Question: So I have searched some ways to download a file to mysql through a php form. This is what I found:
<URL>
but this is for uploading to a different page instead of mysql. Now I changed the code to this at the moment:
'''
<form method="post"
enctype="multipart/form-data">
<label for="file">Filename:</label>
<input type="file" name="file" id="file"><br>
<input type="submit" name="submit" value="Submit">
</form>
<?php
$allowedExts = array("gif", "jpeg", "jpg", "png");
if(isset($_POST['submit'])) {
$temp = explode(".", $_FILES["file"]["name"]);
$extension = end($temp);
if($_FILES["file"]["size"] < 20000)
{
if ($_FILES["file"]["error"] > 0)
{
echo "Return Code: " . $_FILES["file"]["error"] . "<br>";
}
else
{
echo "Upload: " . $_FILES["file"]["name"] . "<br>";
echo "Type: " . $_FILES["file"]["type"] . "<br>";
echo "Size: " . ($_FILES["file"]["size"] / 1024) . " kB<br>";
echo "Temp file: " . $_FILES["file"]["tmp_name"] . "<br>";
if (file_exists("upload/" . $_FILES["file"]["name"]))
{
echo $_FILES["file"]["name"] . " already exists. ";
}
else
{
move_uploaded_file($_FILES["file"]["tmp_name"],
"upload/" . $_FILES["file"]["name"]);
echo "Stored in: " . "upload/" . $_FILES["file"]["name"];
}
}
}
else
{
echo "Invalid file";
}
}
?>
'''
I have no idea how to just upload it to mysql.
I did google it but couldn't find anything which helped me.
My database looks like this:

Can anyone explain to me how to upload my file to my database table?
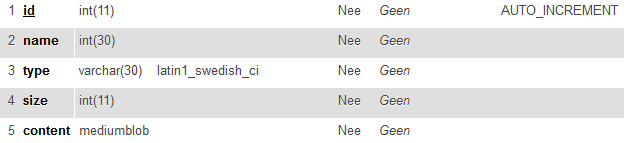
Answer: However if you want store big data in table, you need create separate table only for file data because queries to table with big blob data very slow.
For example crate table 'files' with columns id(int) and data(blob)
And make query to main table with params and sorting and then give only data from table 'files' by id (to main table you may add column file_id for example)
Filename:
'''
<?php
// Allowed extension for upload
$allowedExts = array("gif", "jpeg", "jpg", "png");
$link = mysqli_connect("myhost", "myuser", "mypassw", "mybd") or die("Error " . mysqli_error($link));
if (isset($_POST['submit'])) {
$filename = $_FILES["file"]["name"];
// Get extension with http://www.php.net/manual/en/function.pathinfo.php
$extension = pathinfo($filename, PATHINFO_EXTENSION);
// Check file size in bytes and for allowed extensions
if ($_FILES["file"]["size"] < 20000 && in_array($extension, $allowedExts)) {
if ($_FILES["file"]["error"] > 0) {
echo "Return Code: " . $_FILES["file"]["error"] . "<br>";
} else {
// Get file size
$size = $_FILES["file"]["size"];
// Read file to var
$file_data = file_get_contents($_FILES["file"]["tmp_name"]);
// Prepare sql
$prepare = mysqli_prepare($link, 'INSERT INTO yourtable('name','type','size','content') VALUES(?,?,?,?)');
// bind variables for replace ? in query with types
// s - string, i - integer, b- blob (for file data), d - for double
mysqli_stmt_bind_param($prepare, 'ssib', $filename, $extension, $size, $file_data);
// execute query
mysqli_stmt_execute($prepare);
}
} else {
echo "Invalid file";
}
}
?>
'''